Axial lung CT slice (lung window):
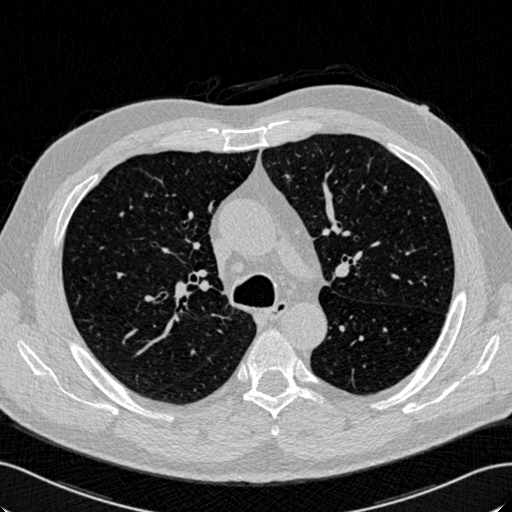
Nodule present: no